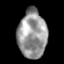
Tissue: skin
Cell type: T cells
Senescence score: 0.2232
Nuclear area (px): 1346
Mean DAPI intensity: 150.765